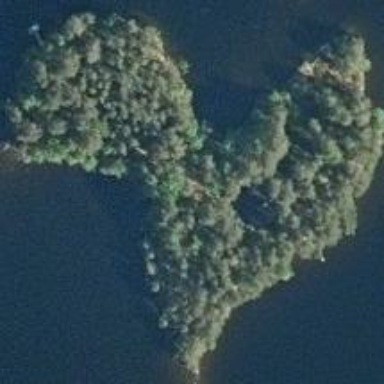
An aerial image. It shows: Image showing island.